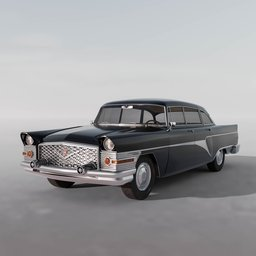
Label: mechanical